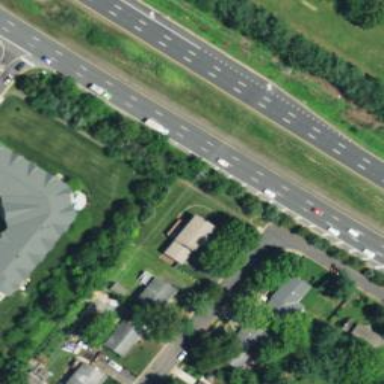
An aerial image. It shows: This image shows trunk highway that functions as expressway.